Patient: sex M, age 48
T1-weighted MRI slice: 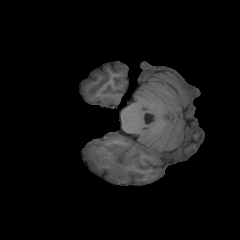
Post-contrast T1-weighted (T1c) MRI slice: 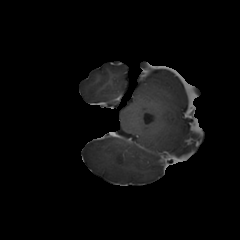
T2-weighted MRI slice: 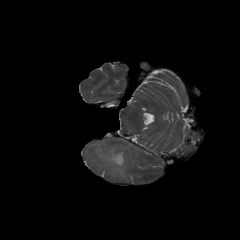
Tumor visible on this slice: yes
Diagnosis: Oligodendroglioma, IDH-mutant, 1p/19q-codeleted
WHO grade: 2